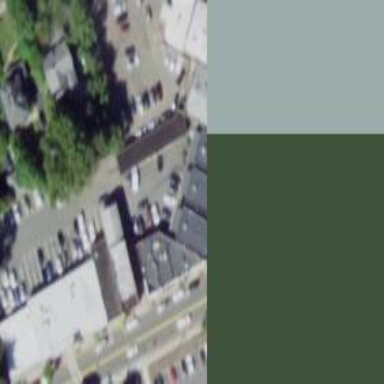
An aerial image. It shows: Marketplace building.